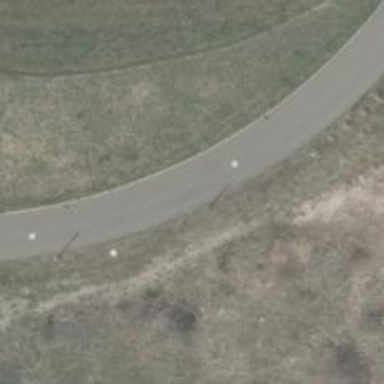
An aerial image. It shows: Asphalt road designated for service vehicles.